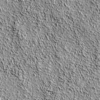
Label: not_dusty